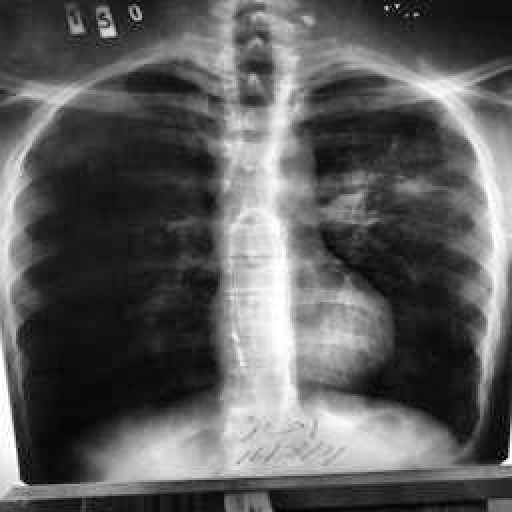
Finding: TUBERCULOSIS